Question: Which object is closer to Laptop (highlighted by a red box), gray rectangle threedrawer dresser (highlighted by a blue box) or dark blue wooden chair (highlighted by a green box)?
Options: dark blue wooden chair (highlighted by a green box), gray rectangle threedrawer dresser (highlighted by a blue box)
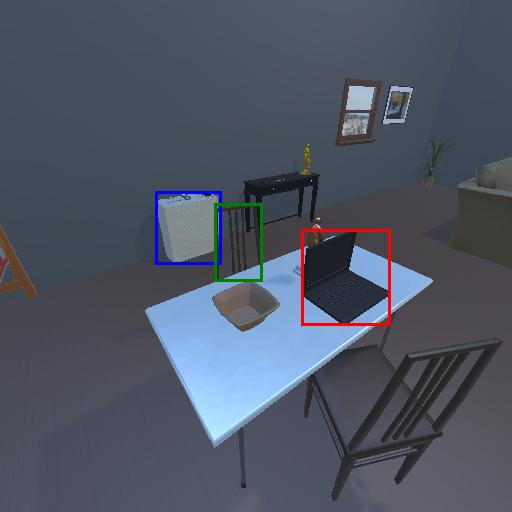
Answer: dark blue wooden chair (highlighted by a green box)